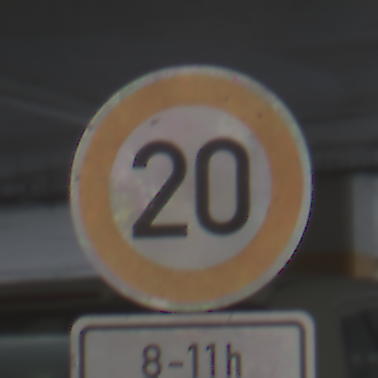
Verkehrszeichen: Geschwindigkeit20
Zusatzzeichen unten: ZeitangabenOhneBeschraenkungAufWochentage2
Umgebung: Indoor, Special
Tageszeit: NotSpecified
Wetter: NotSpecified
Licht: Artificial
Jahreszeit: NotSpecified
Kontrast: HighContrast